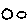
Label: circle